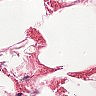
Metastatic tissue present: no